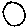
Label: circle